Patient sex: M
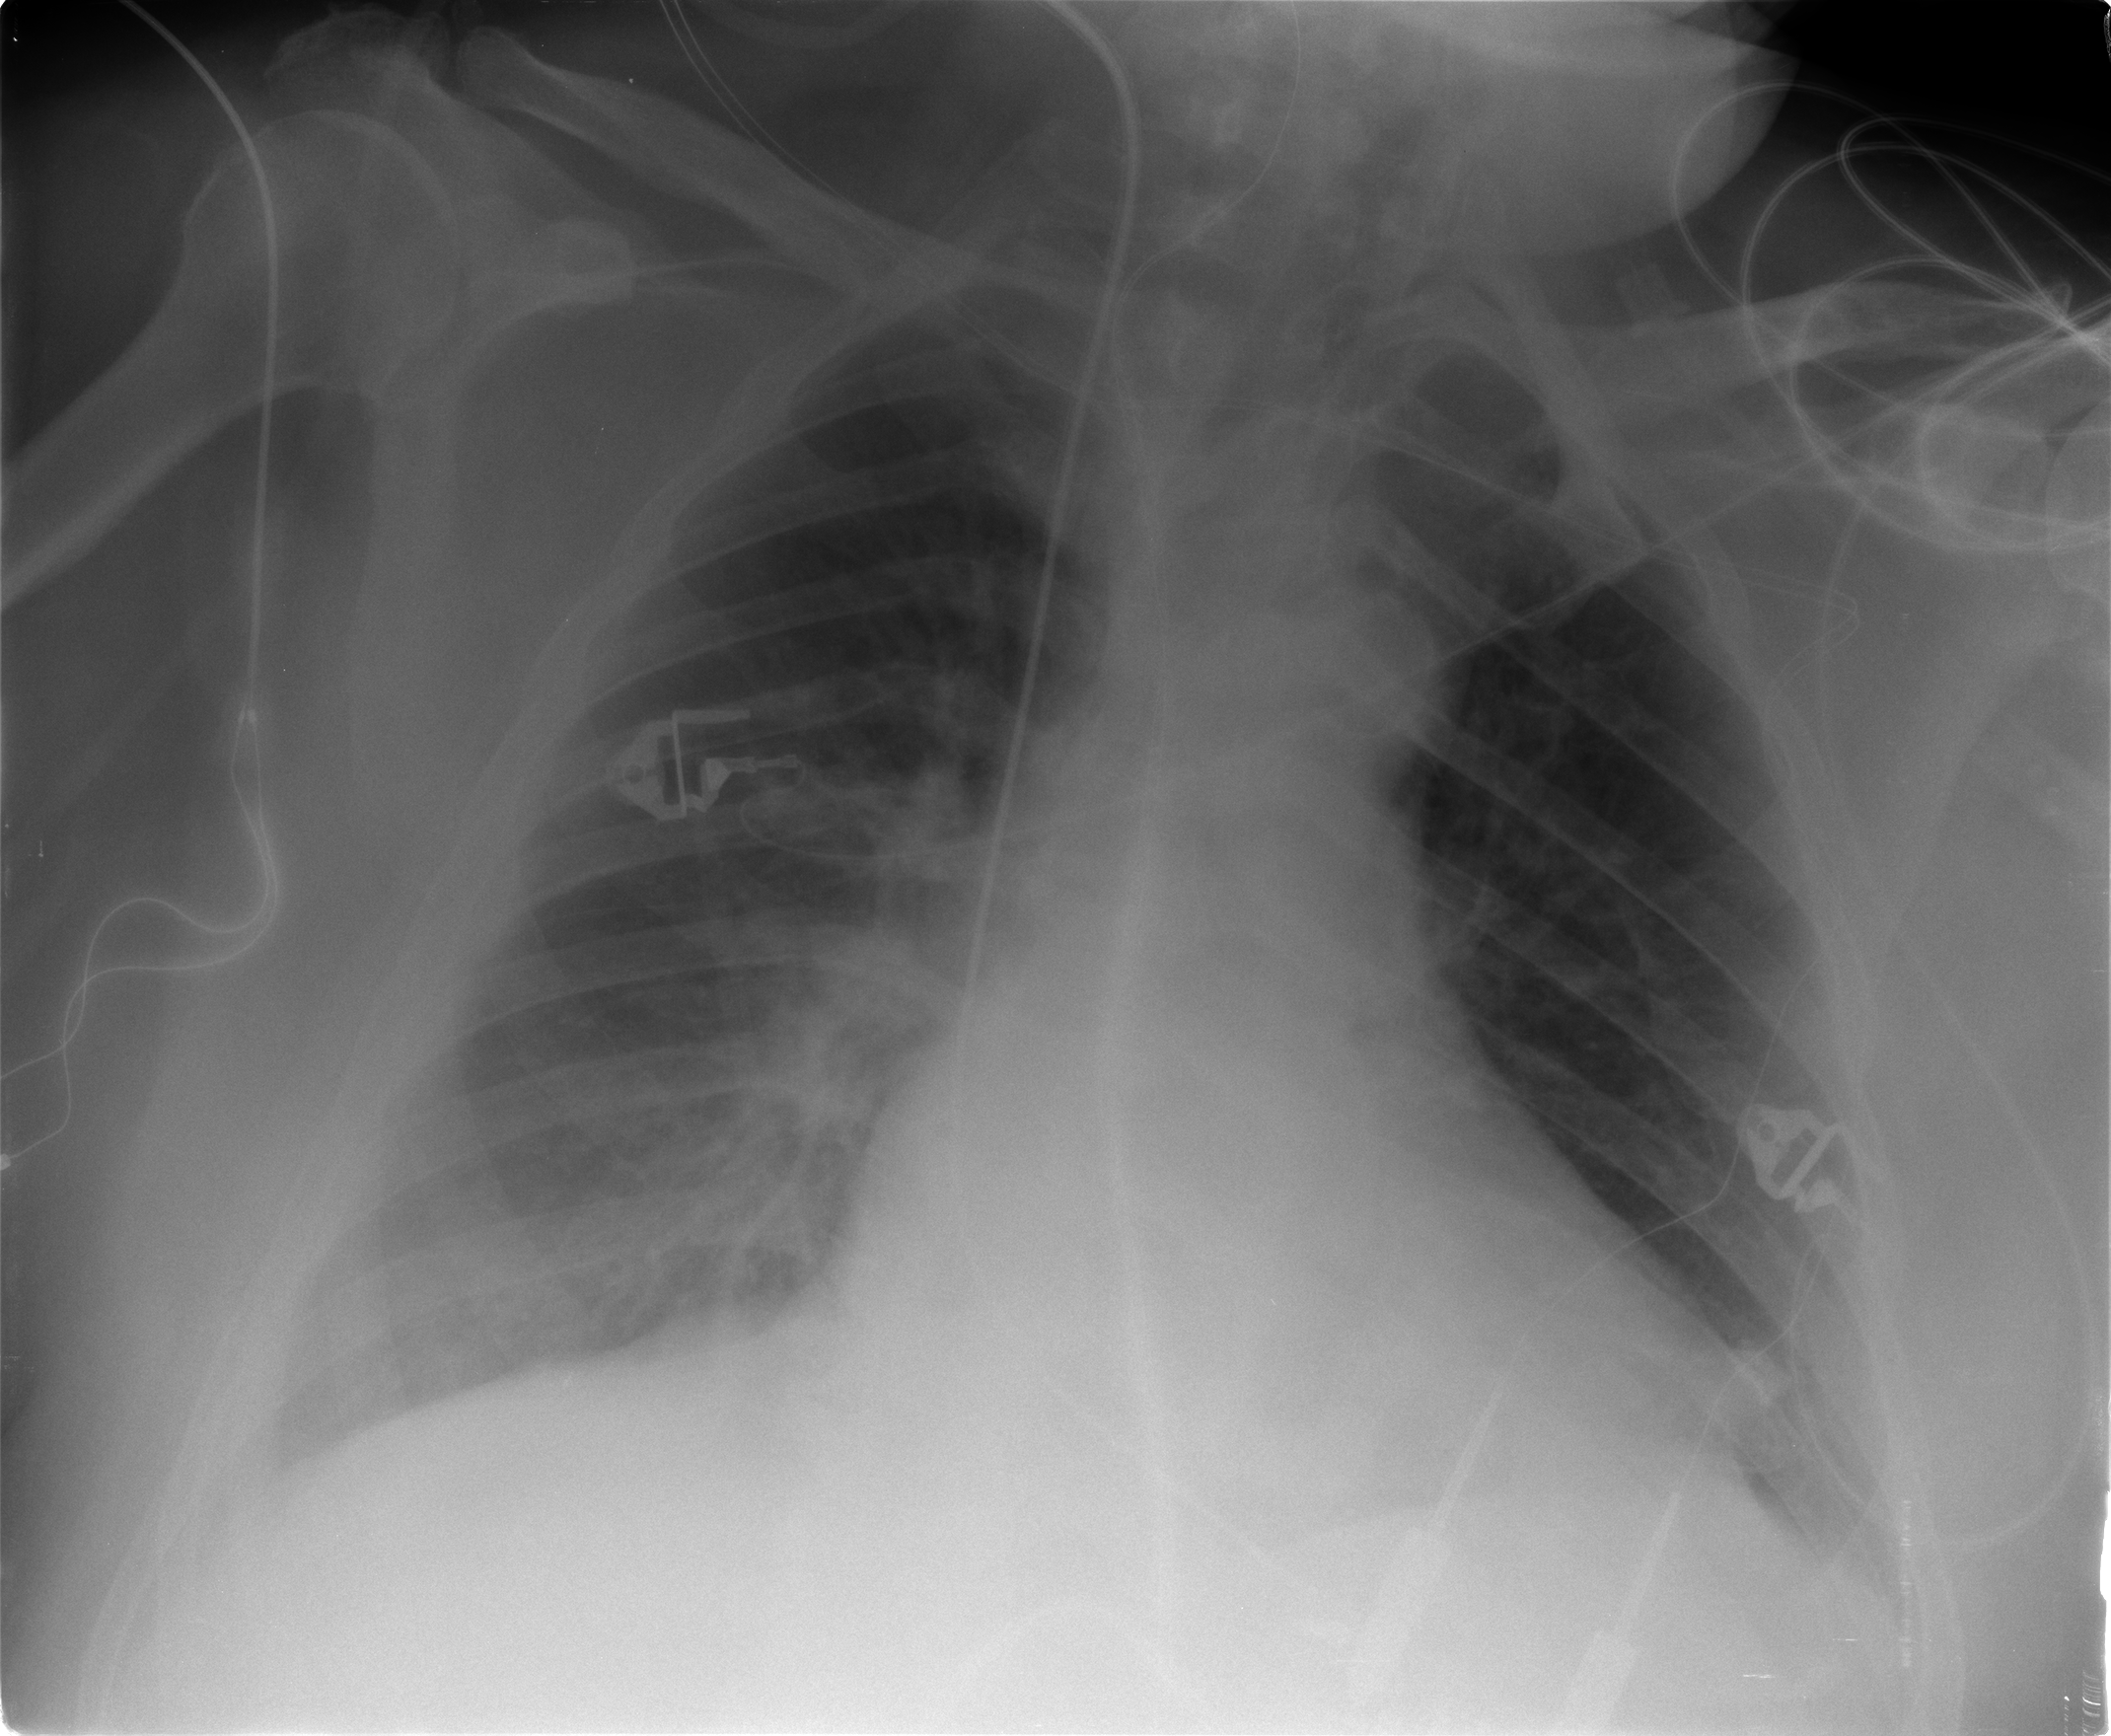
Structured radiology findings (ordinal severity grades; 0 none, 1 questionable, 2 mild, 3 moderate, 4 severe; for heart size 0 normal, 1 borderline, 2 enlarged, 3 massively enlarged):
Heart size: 1
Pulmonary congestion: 2
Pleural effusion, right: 1
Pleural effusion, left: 0
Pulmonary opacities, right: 0
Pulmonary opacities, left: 0
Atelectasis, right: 1
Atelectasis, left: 0